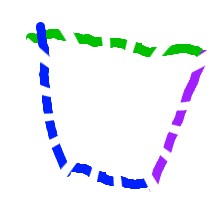
Shape: trapezoid